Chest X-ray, PA view. Patient: 77 years old, sex M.
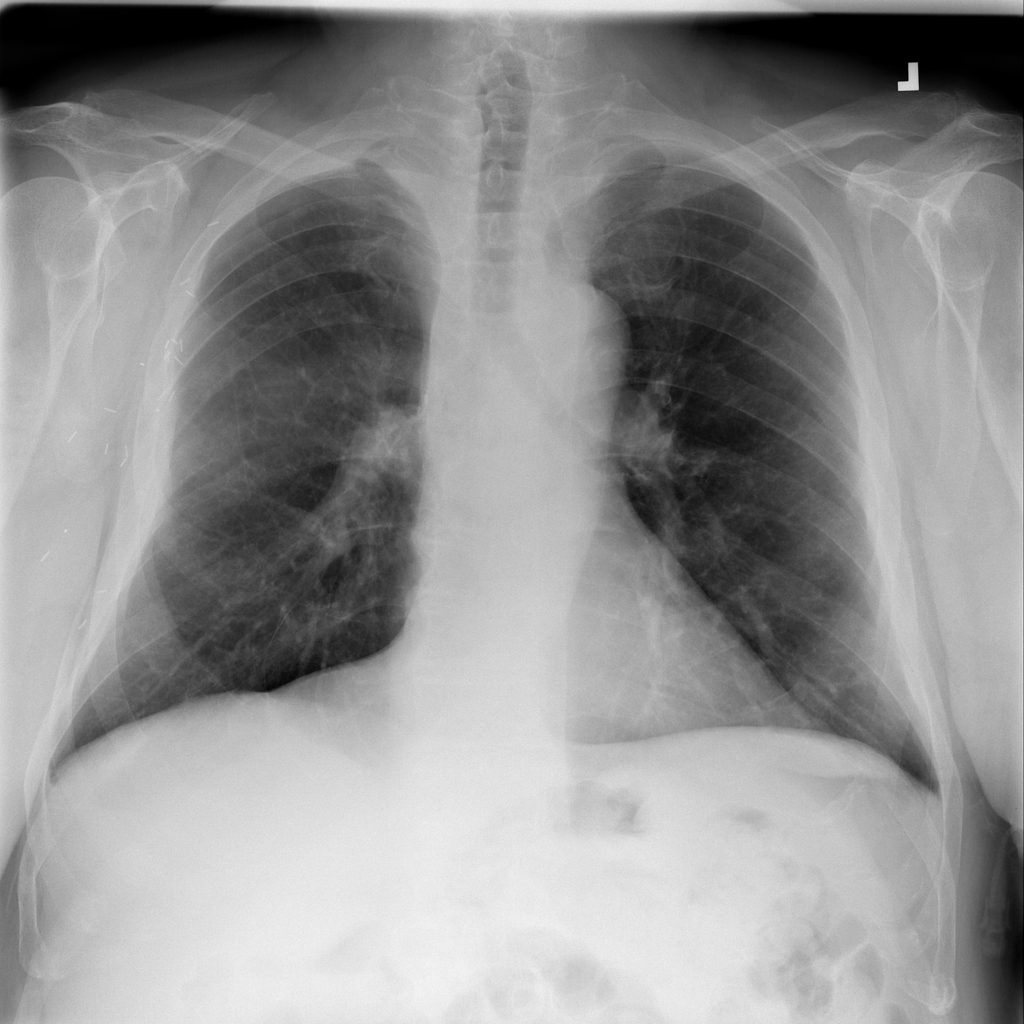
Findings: Emphysema